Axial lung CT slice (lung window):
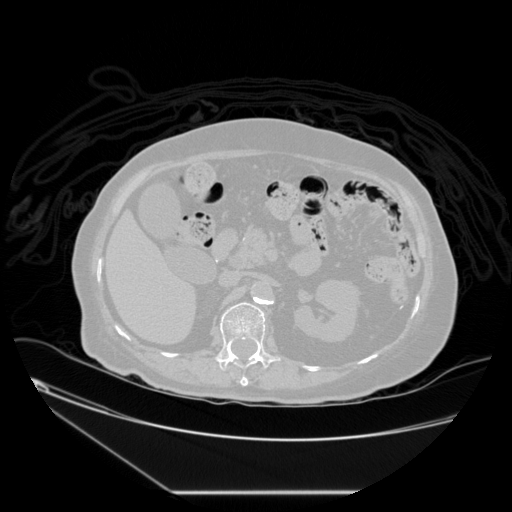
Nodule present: no